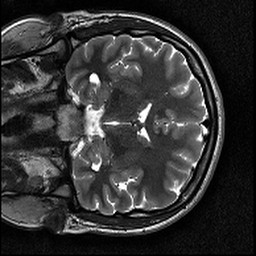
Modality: T2w
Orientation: coronal
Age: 22
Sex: female
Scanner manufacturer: siemens
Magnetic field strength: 3 T
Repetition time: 11.39 s
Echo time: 0.09 s